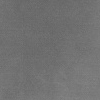
Atmospheric dust classification: dusty